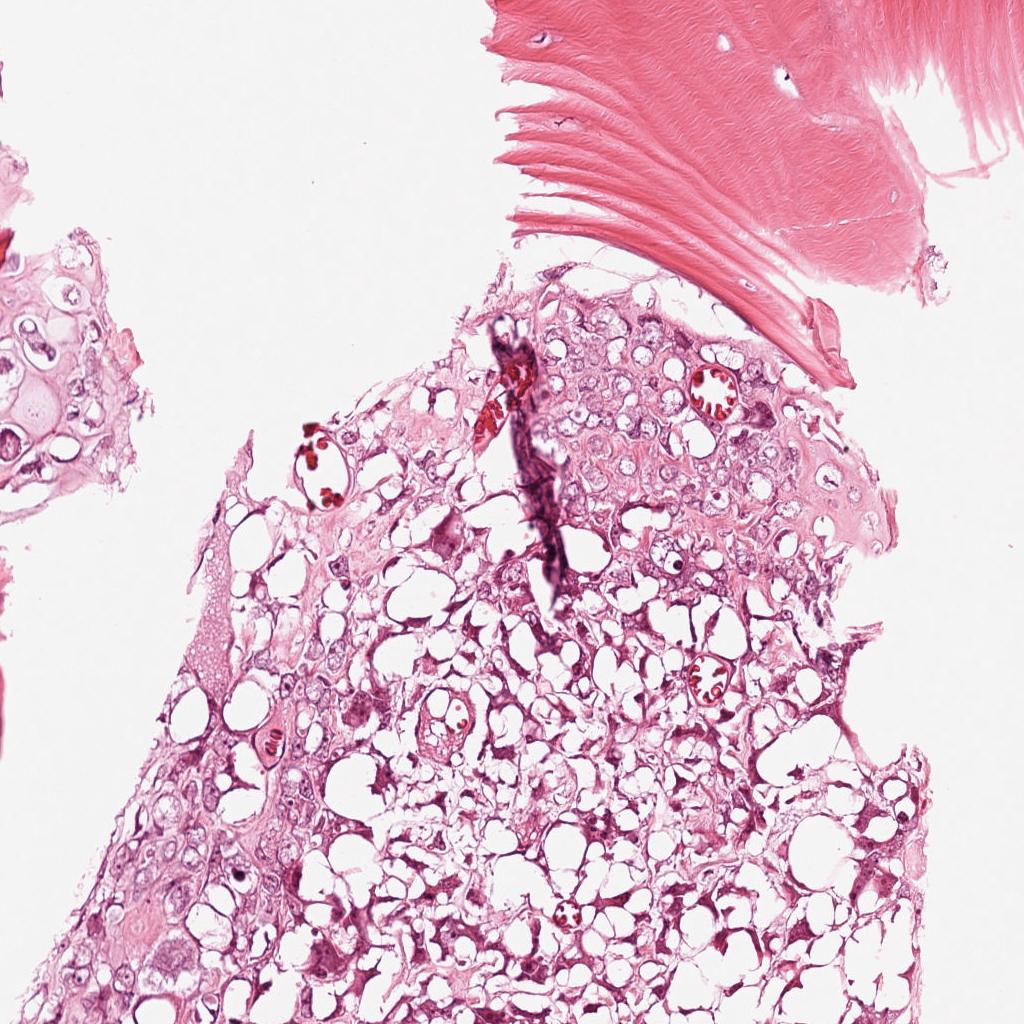
Label: Viable